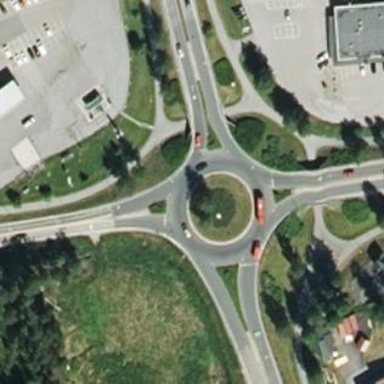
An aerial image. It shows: Asphalt road marked as trunk highway leading to roundabout.